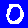
Digit: 0